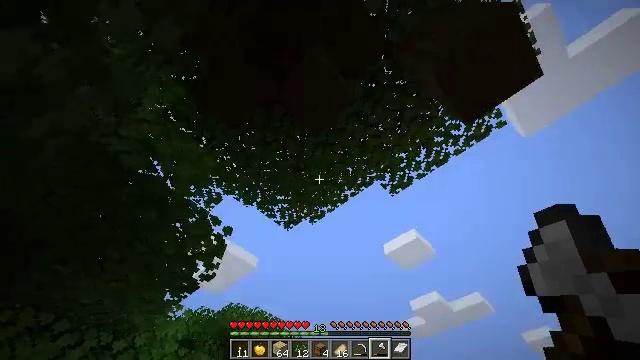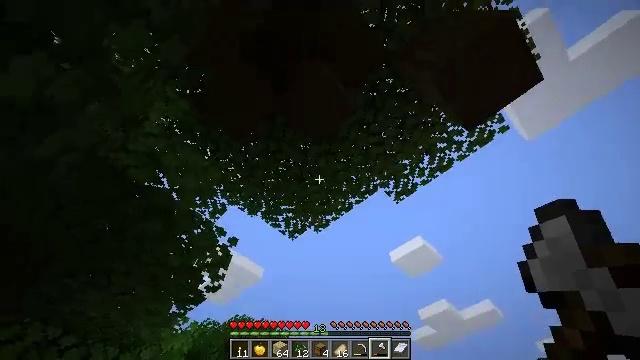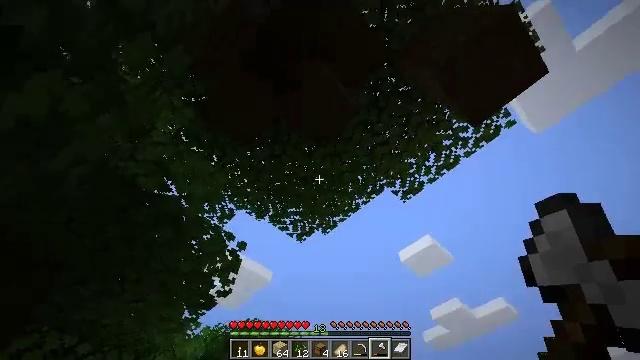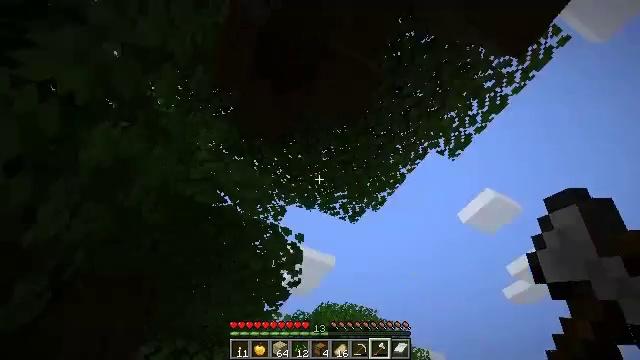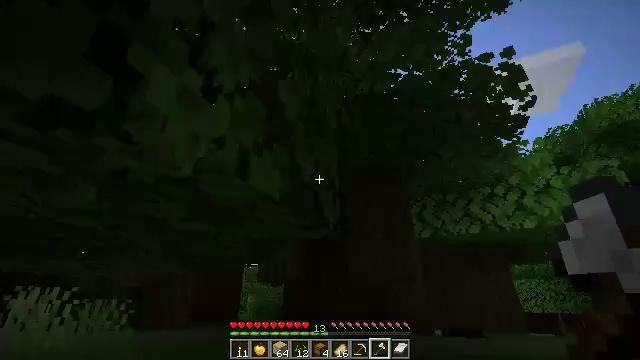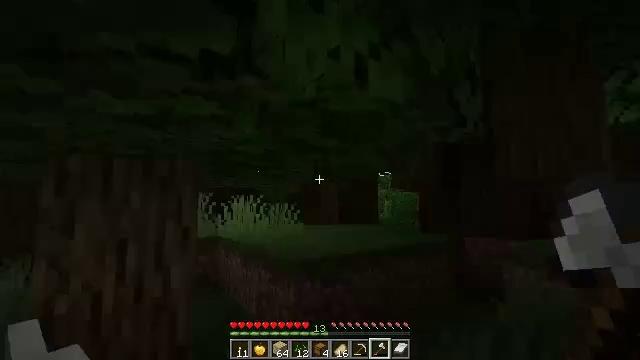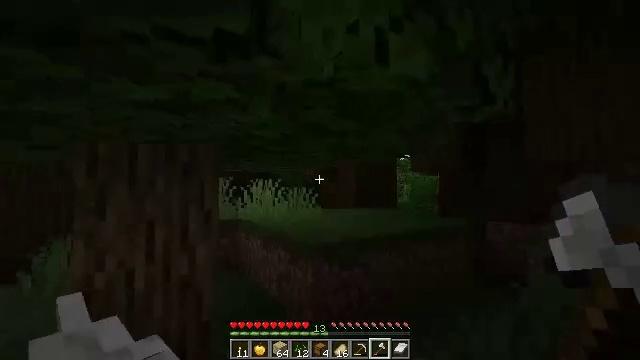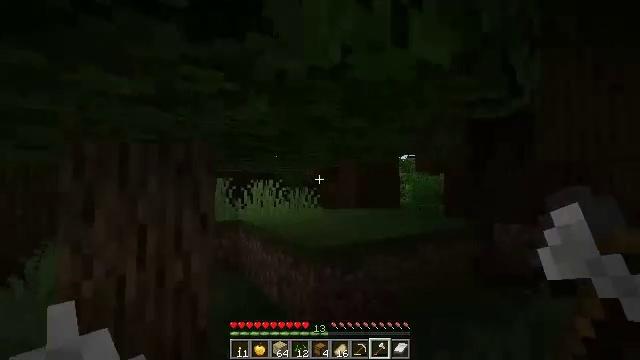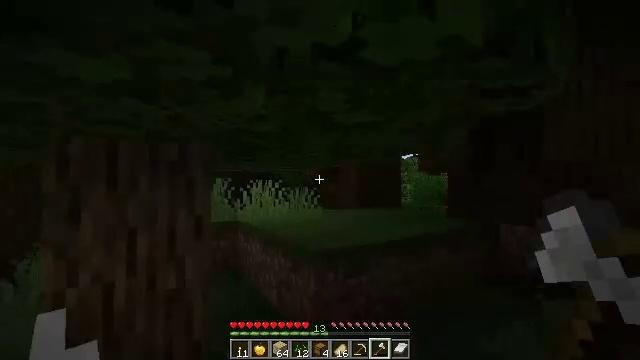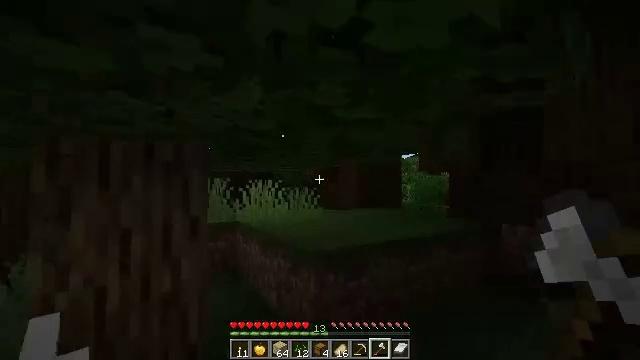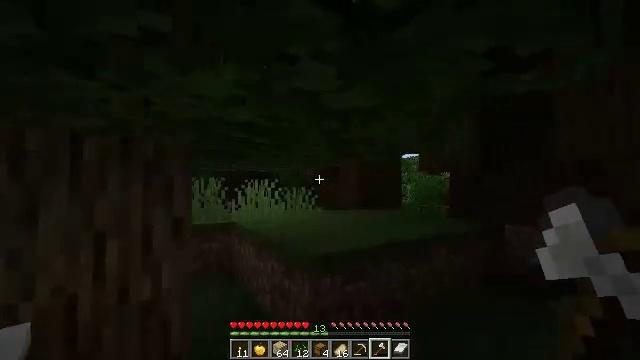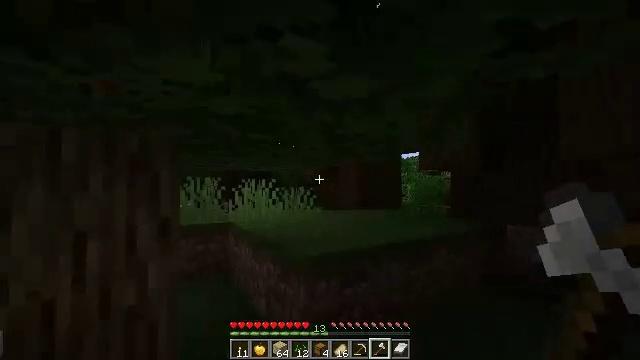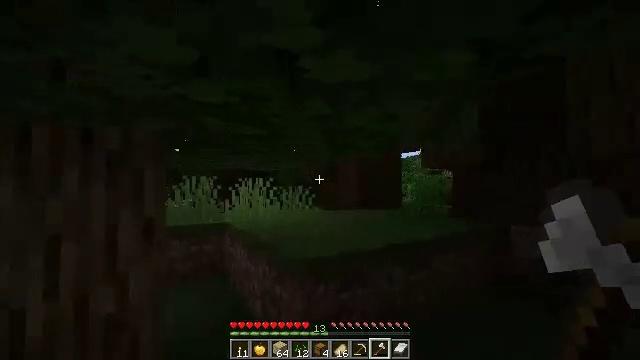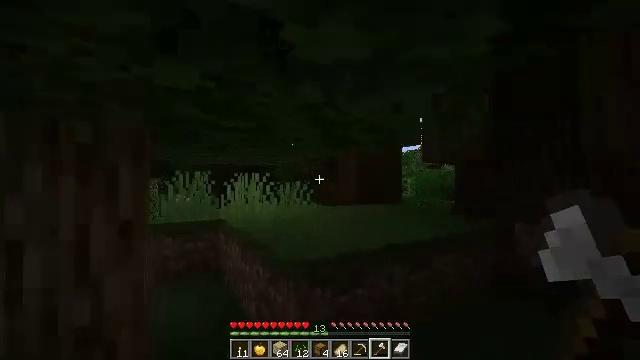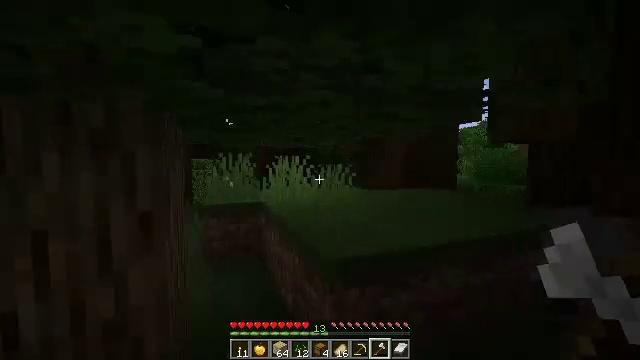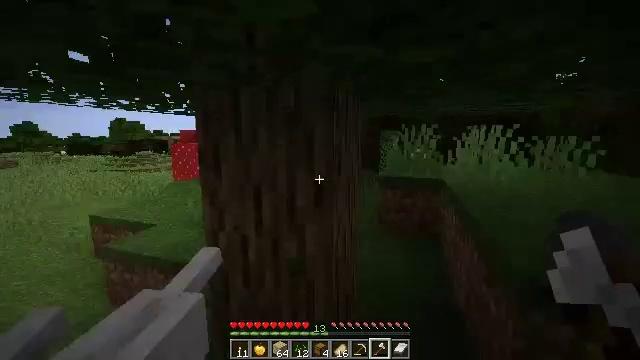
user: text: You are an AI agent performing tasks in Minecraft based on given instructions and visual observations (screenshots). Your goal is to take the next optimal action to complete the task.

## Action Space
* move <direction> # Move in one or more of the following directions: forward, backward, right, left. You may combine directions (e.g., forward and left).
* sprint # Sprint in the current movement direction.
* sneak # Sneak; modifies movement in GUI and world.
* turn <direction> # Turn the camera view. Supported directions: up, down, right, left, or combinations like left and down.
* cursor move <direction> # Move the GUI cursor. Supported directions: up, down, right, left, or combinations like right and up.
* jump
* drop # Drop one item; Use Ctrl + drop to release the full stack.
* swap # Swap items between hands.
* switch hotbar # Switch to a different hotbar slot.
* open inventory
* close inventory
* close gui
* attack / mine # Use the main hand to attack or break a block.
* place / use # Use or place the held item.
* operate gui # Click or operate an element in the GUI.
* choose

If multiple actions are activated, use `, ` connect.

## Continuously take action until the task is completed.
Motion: motion action
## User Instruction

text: Gather dark oak log for crafting.
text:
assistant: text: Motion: turn left and up
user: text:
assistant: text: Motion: turn left
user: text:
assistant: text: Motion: turn left and down
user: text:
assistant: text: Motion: turn left and down
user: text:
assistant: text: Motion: turn left and down
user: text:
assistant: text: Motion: move forward, turn left and down
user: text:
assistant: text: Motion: move forward
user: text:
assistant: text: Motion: move forward
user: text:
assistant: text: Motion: move forward
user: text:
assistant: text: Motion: move forward
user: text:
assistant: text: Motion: move forward
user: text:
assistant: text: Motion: move forward
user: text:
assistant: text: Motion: move forward, turn down
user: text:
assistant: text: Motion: move forward, turn left and down
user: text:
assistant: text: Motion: turn left and down
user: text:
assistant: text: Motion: turn left
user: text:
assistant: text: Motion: no_op
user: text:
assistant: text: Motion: turn right
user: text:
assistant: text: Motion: turn right
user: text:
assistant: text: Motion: move right, turn right and up
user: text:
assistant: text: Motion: move right, turn right and up
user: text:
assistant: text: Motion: move forward and move right
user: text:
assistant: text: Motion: move forward and move right
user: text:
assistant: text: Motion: move forward and move right
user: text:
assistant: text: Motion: move forward
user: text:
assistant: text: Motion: move forward
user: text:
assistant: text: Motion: move forward, attack / mine
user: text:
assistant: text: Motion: move forward, attack / mine
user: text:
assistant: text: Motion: move forward, turn up, attack / mine
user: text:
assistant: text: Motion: turn up, attack / mine